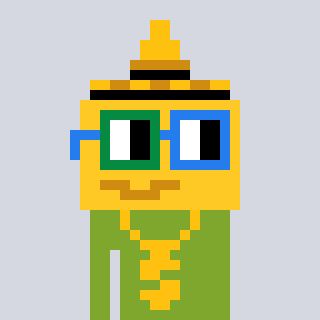
a pixel art character with square green and blue glasses, a mustard-shaped head and a slimegreen-colored body on a cool background